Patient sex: M
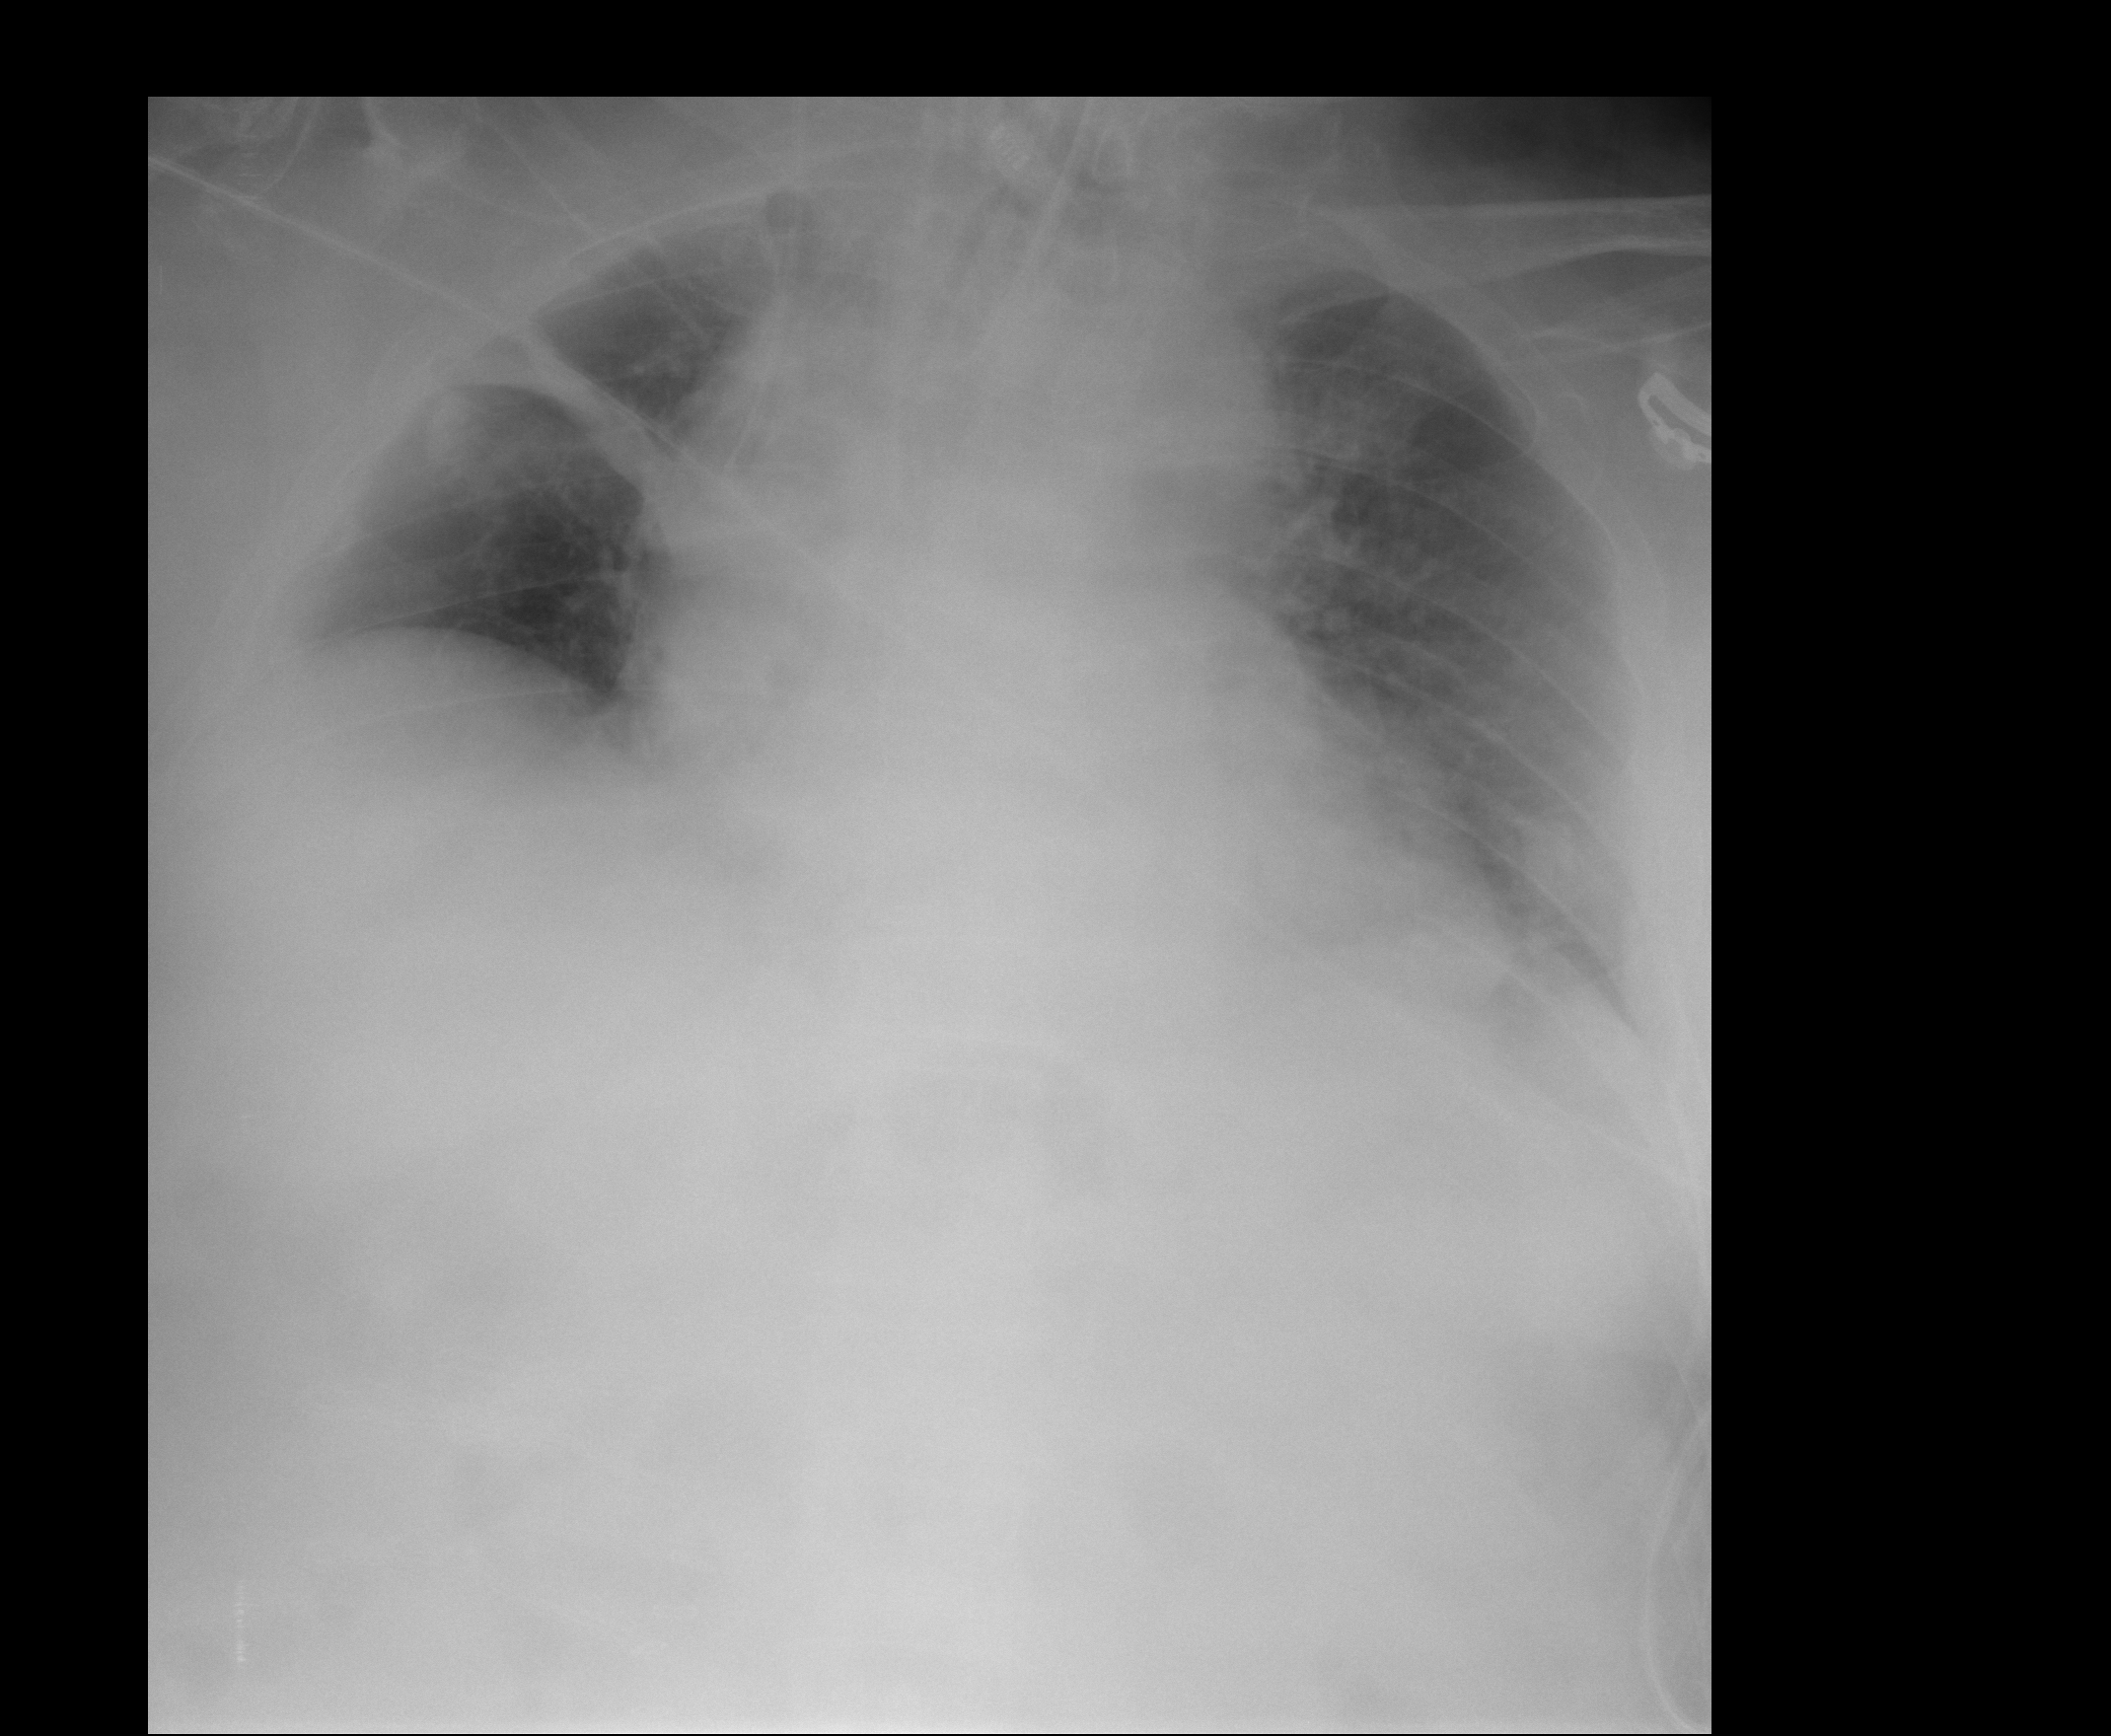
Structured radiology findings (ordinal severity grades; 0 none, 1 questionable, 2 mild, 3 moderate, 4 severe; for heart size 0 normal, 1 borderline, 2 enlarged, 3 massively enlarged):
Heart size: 2
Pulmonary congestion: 2
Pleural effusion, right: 0
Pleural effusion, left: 2
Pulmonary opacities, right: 0
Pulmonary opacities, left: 0
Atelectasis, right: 3
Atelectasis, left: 2